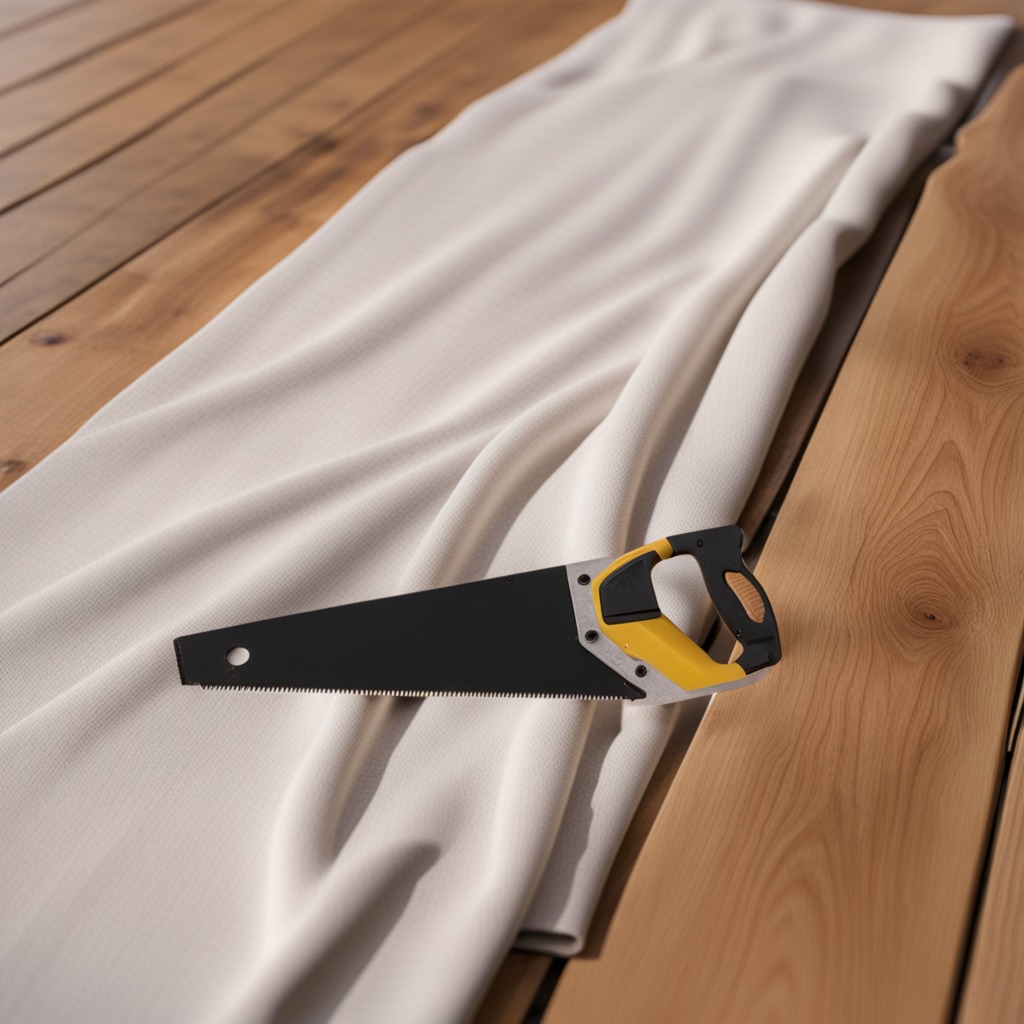
A metal saw is lying on a wooden table in an outdoor workshop during daytime bright natural light soft shadows worn but beneath the cloth.